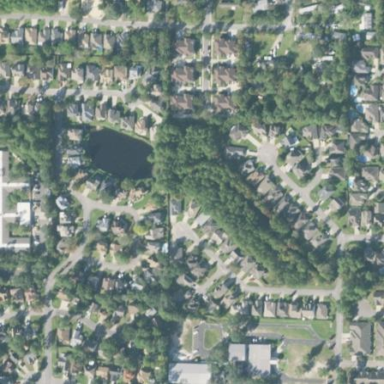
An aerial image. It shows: Residential area consisting of single-family homes.